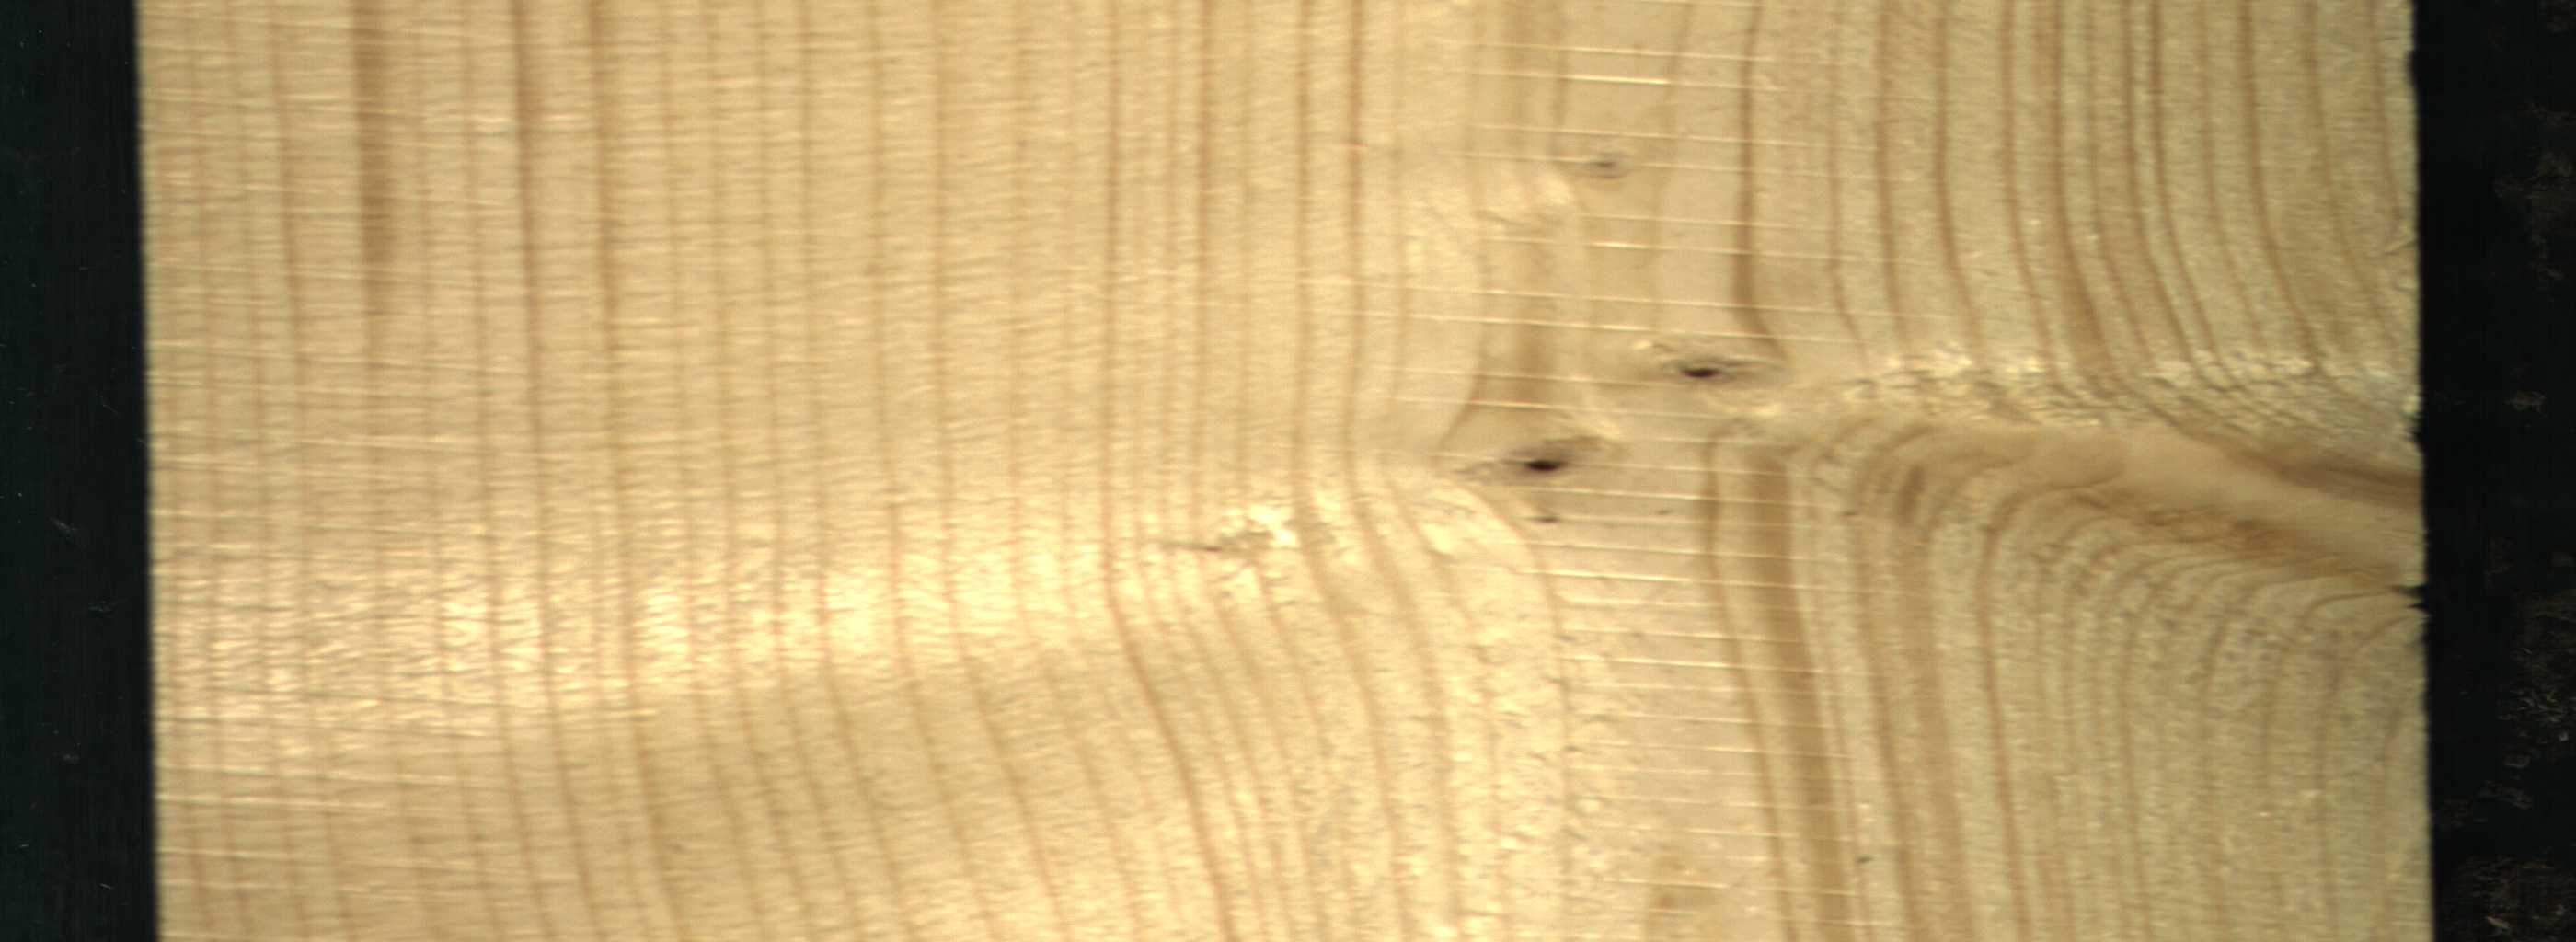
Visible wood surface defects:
Quartzity
Live_Knot
Live_Knot
Live_Knot
Live_Knot